Question: In this diagram, the green dot is the starting point and the blue dot is the destination. How many different simple paths are there?
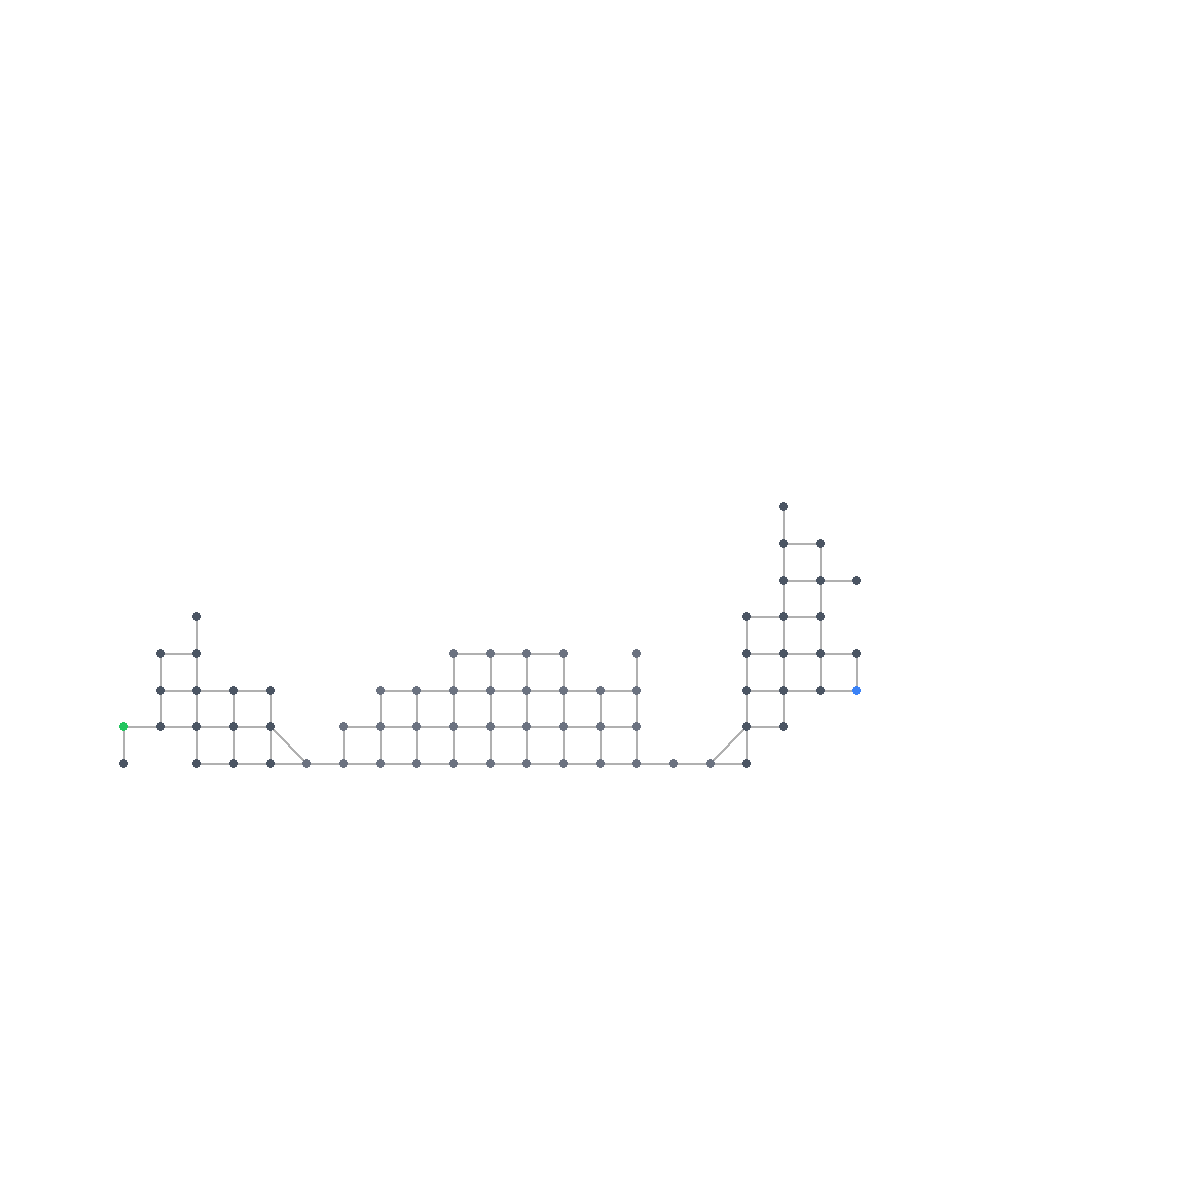
Answer: 298715886